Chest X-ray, AP view. Patient: 10 years old, sex F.
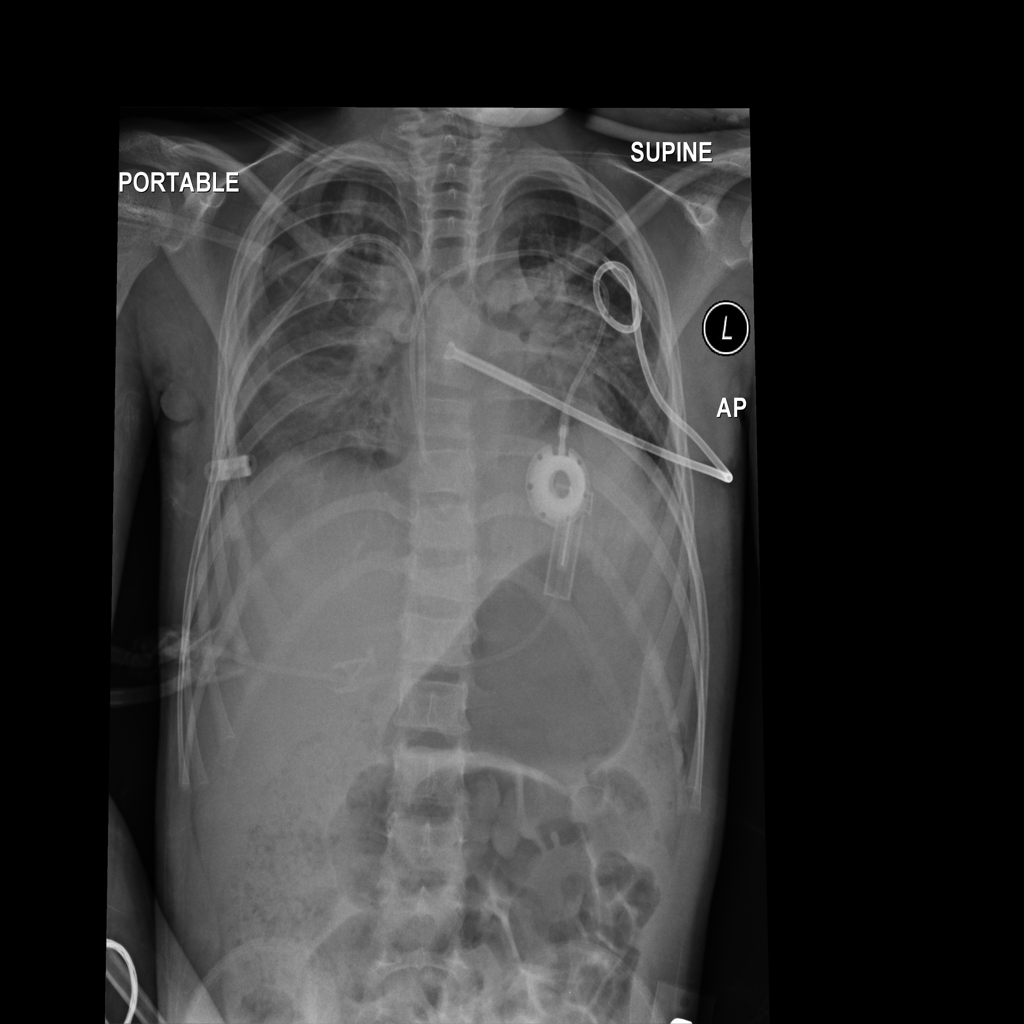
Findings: Infiltration